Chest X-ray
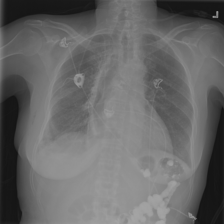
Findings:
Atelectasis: negative
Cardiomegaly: negative
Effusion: positive
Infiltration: positive
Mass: negative
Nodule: negative
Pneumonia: negative
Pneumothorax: negative
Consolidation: negative
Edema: negative
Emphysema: positive
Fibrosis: negative
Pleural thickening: positive
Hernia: negative